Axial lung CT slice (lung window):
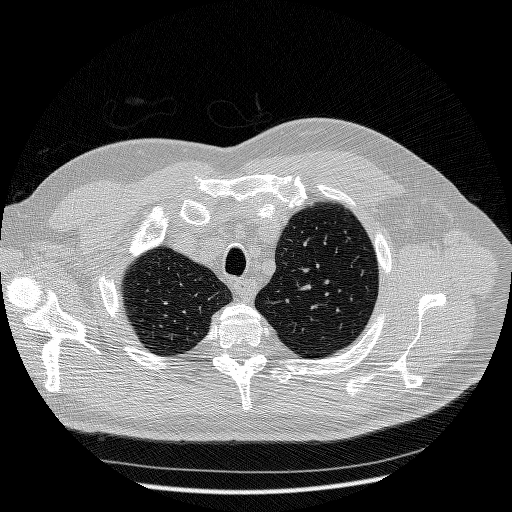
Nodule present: no